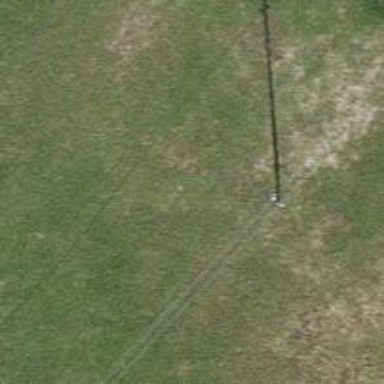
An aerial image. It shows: Power pole.